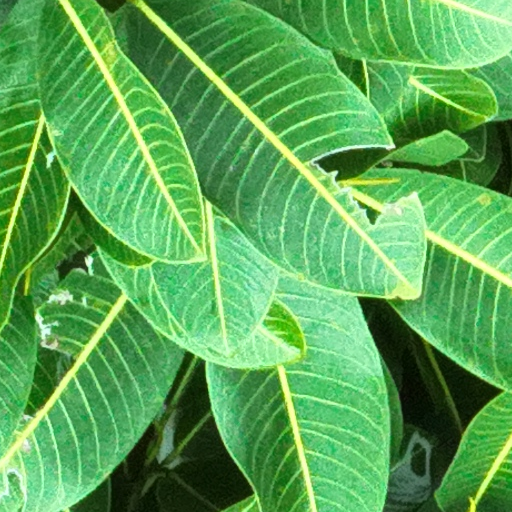
Species: Ficus insipida
GBIF accepted scientific name: Ficus insipida
Crown area (m\u00b2): 136.228